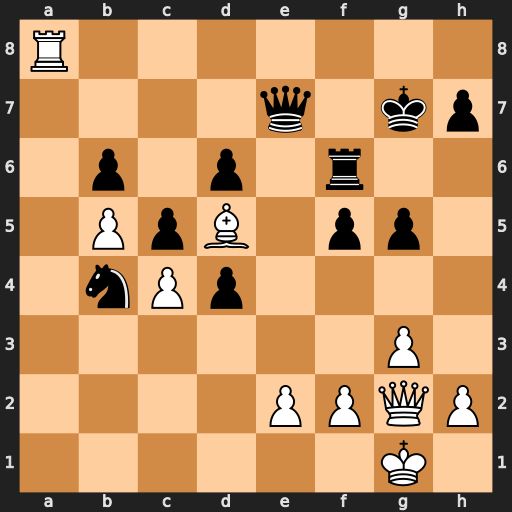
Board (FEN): R7/4q1kp/1p1p1r2/1PpB1pp1/1nPp4/6P1/4PPQP/6K1
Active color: w
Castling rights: -
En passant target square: -
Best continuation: Rg8+ Kh6 Qh3#